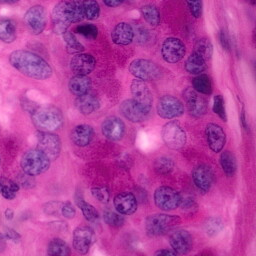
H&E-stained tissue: Pancreatic